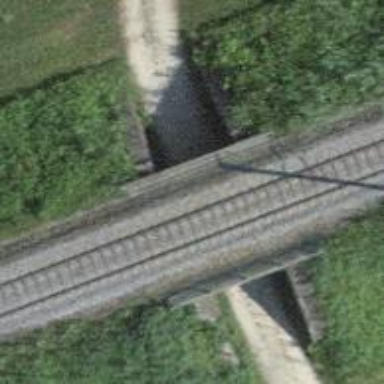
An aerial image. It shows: Single railway track with electrification through contact line.